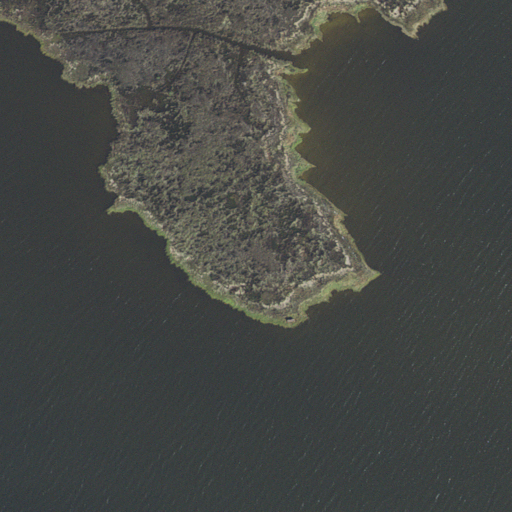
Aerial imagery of cape in North Carolina named Drum Creek Point containing open water and herbaceous wetlands